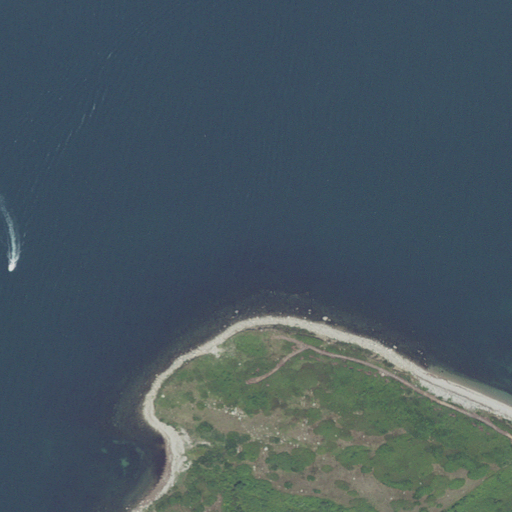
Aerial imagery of cape in Massachusetts named Knox Point containing open water, barren land, deciduous forest, shrub, herbaceous wetlands, and woody wetlands